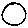
Label: circle